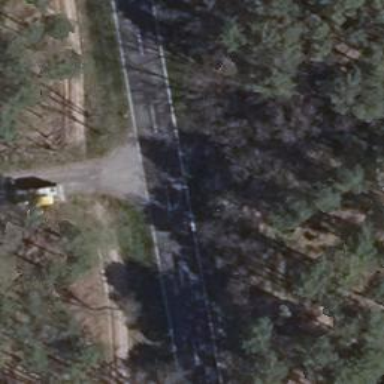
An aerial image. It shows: Secondary road with asphalt surface.